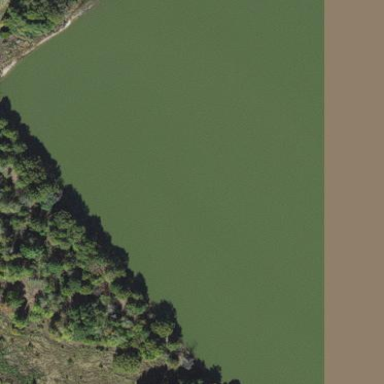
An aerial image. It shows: Serene pond surrounded by nature.